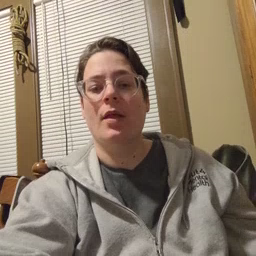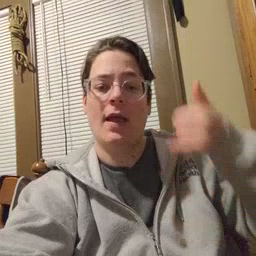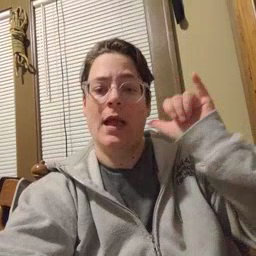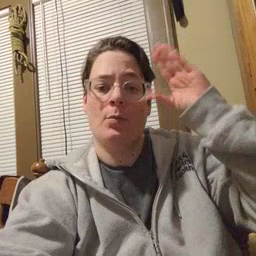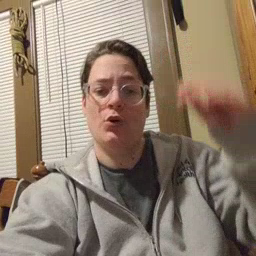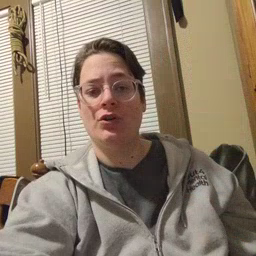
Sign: cowboy